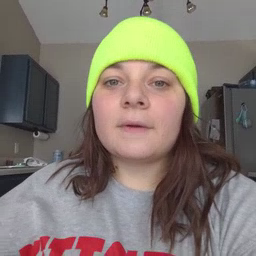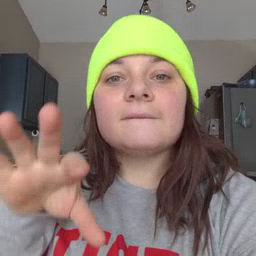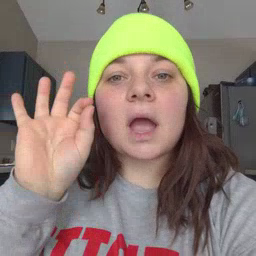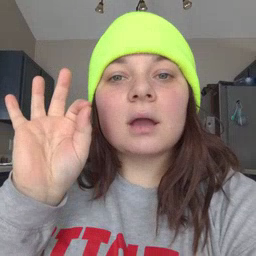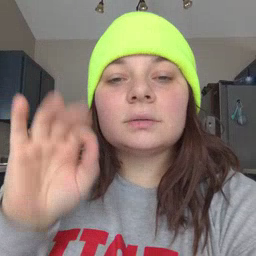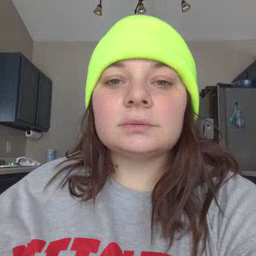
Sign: find